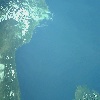
Label: water